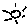
Label: sun